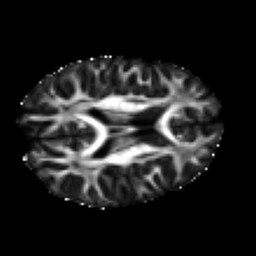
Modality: FA
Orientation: axial
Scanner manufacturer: ge
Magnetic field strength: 3 T
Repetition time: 7.98 s
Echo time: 0.0701 s